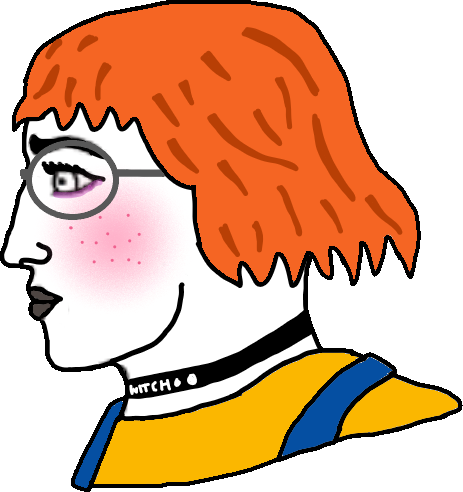
Label: 4_Yes_Chad